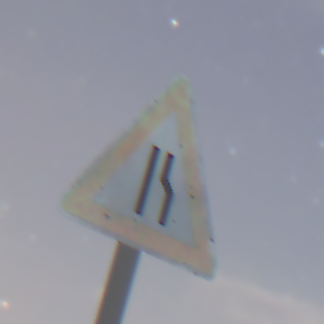
Verkehrszeichen: EinseitigVerengteFahrbahnRechts
Umgebung: Outdoor, Nature
Tageszeit: Night
Wetter: Overcast
Licht: Artificial
Jahreszeit: NotSpecified
Kontrast: LowContrast